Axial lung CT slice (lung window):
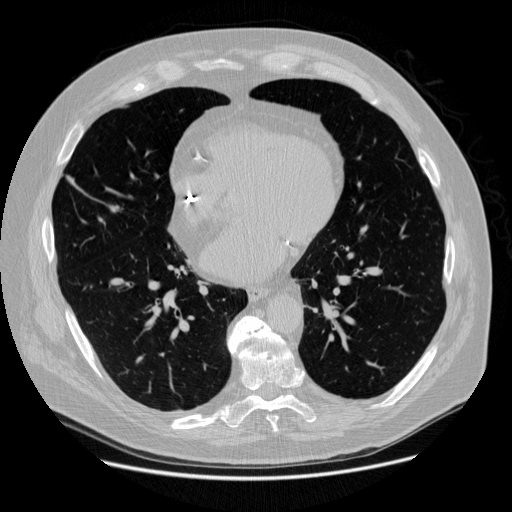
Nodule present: no